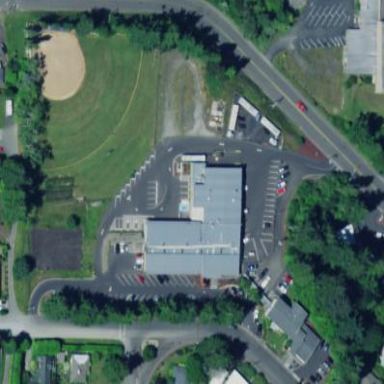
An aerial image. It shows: Public building.